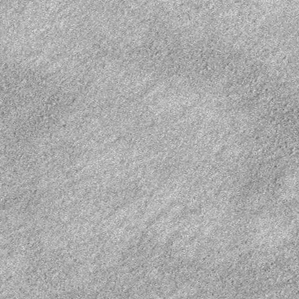
Label: frost